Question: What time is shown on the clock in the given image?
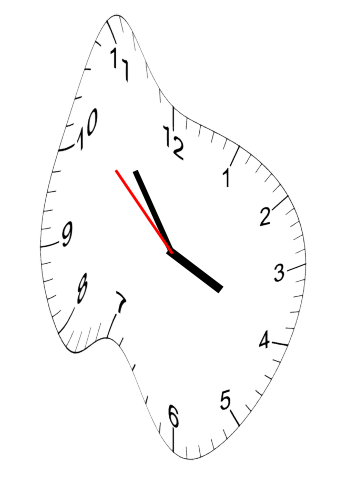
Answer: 03:53:52